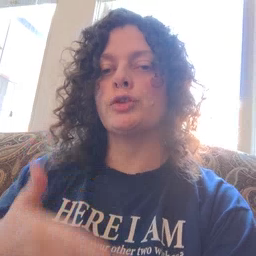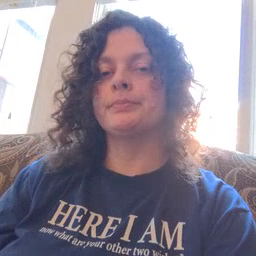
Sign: before